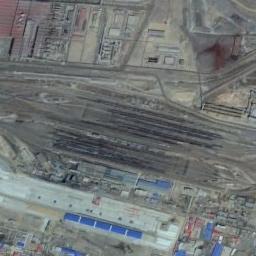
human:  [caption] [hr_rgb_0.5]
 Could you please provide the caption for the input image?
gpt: There is a fully equipped railway station in the city .

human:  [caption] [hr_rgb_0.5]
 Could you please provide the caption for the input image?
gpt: Many buildings are beside the railway station .

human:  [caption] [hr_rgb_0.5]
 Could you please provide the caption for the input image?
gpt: The railway station has lots of railways and some trains .

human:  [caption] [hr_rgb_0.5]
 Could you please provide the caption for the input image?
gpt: The railway station is next to some buildings .

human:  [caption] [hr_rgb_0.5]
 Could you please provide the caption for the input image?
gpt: There are some black trains beside the railway station .